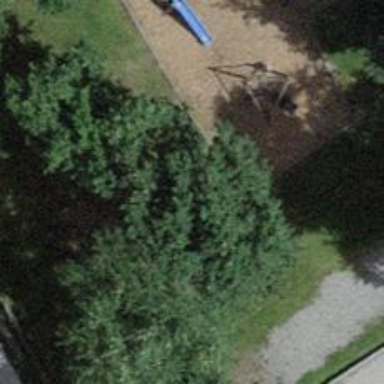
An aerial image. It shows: Playground area for leisure activities on the land.